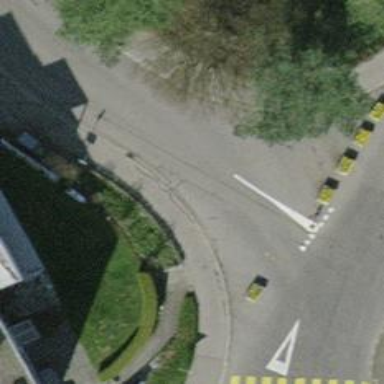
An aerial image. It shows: Bollard.